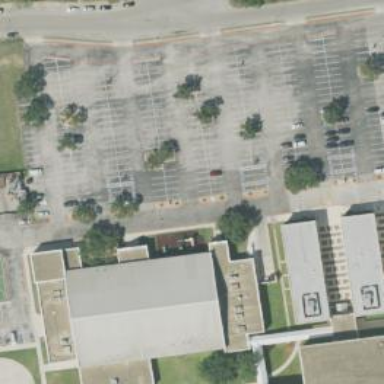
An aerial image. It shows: Parking area.